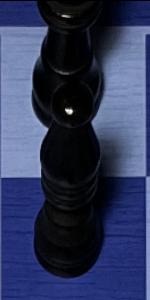
Label: Bishop_Black